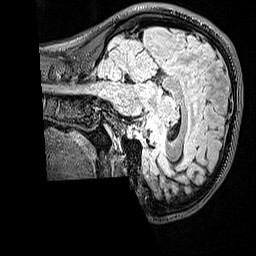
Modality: FLAIR
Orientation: sagittal
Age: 21
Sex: female
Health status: healthy
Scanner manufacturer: siemens
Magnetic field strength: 3 T
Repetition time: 5 s
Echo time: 0.388 s